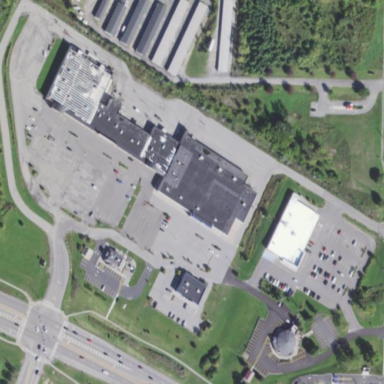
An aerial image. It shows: Retail area.